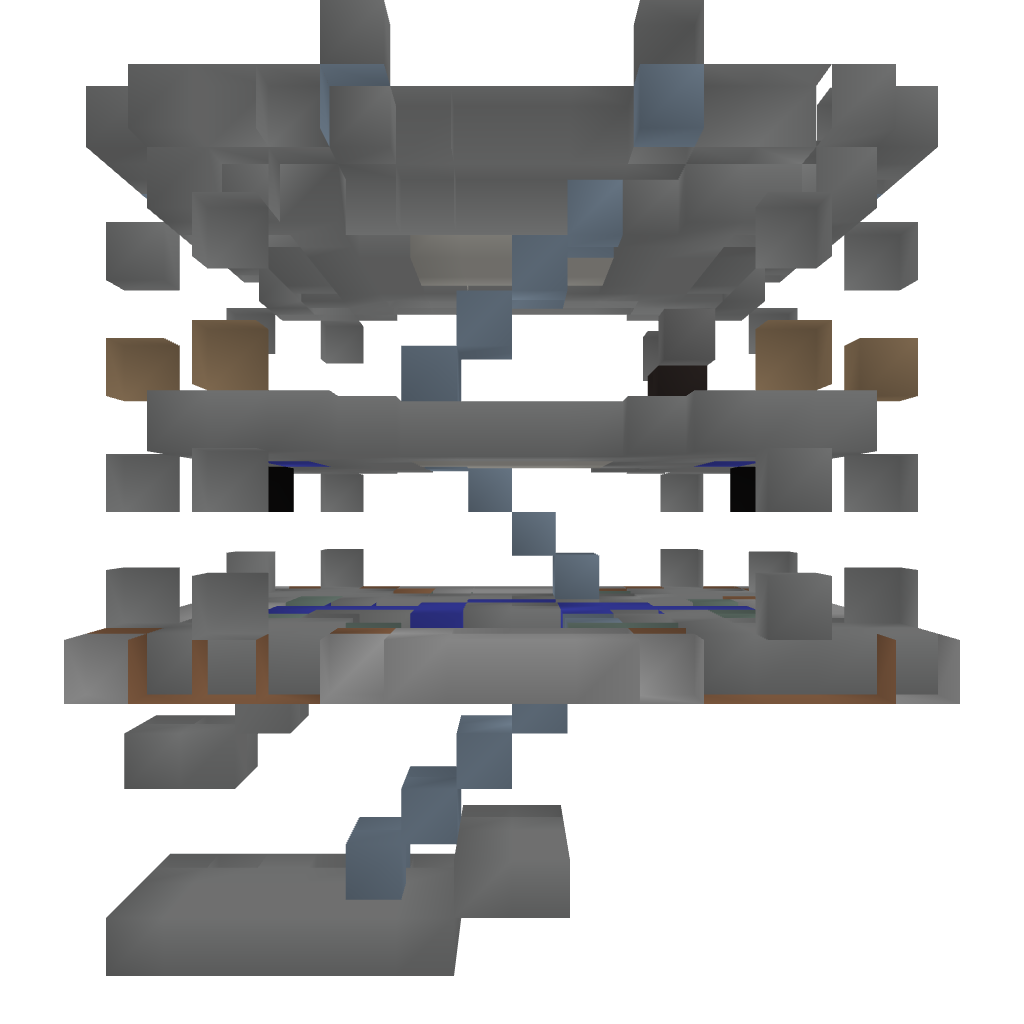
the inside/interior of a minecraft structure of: PvP Tower [Blue]